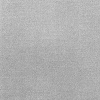
Atmospheric dust classification: dusty